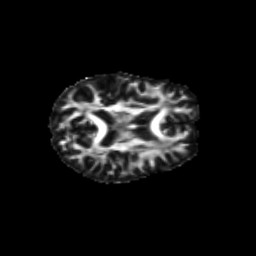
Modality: FA
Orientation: axial
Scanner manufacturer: siemens
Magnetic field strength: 3 T
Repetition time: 9.2 s
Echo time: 0.084 s